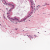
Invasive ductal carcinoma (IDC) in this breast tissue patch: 0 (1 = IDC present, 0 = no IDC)